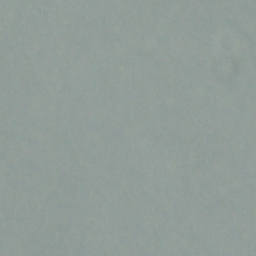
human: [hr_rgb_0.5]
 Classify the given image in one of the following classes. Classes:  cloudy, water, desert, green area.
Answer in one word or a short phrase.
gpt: cloudy